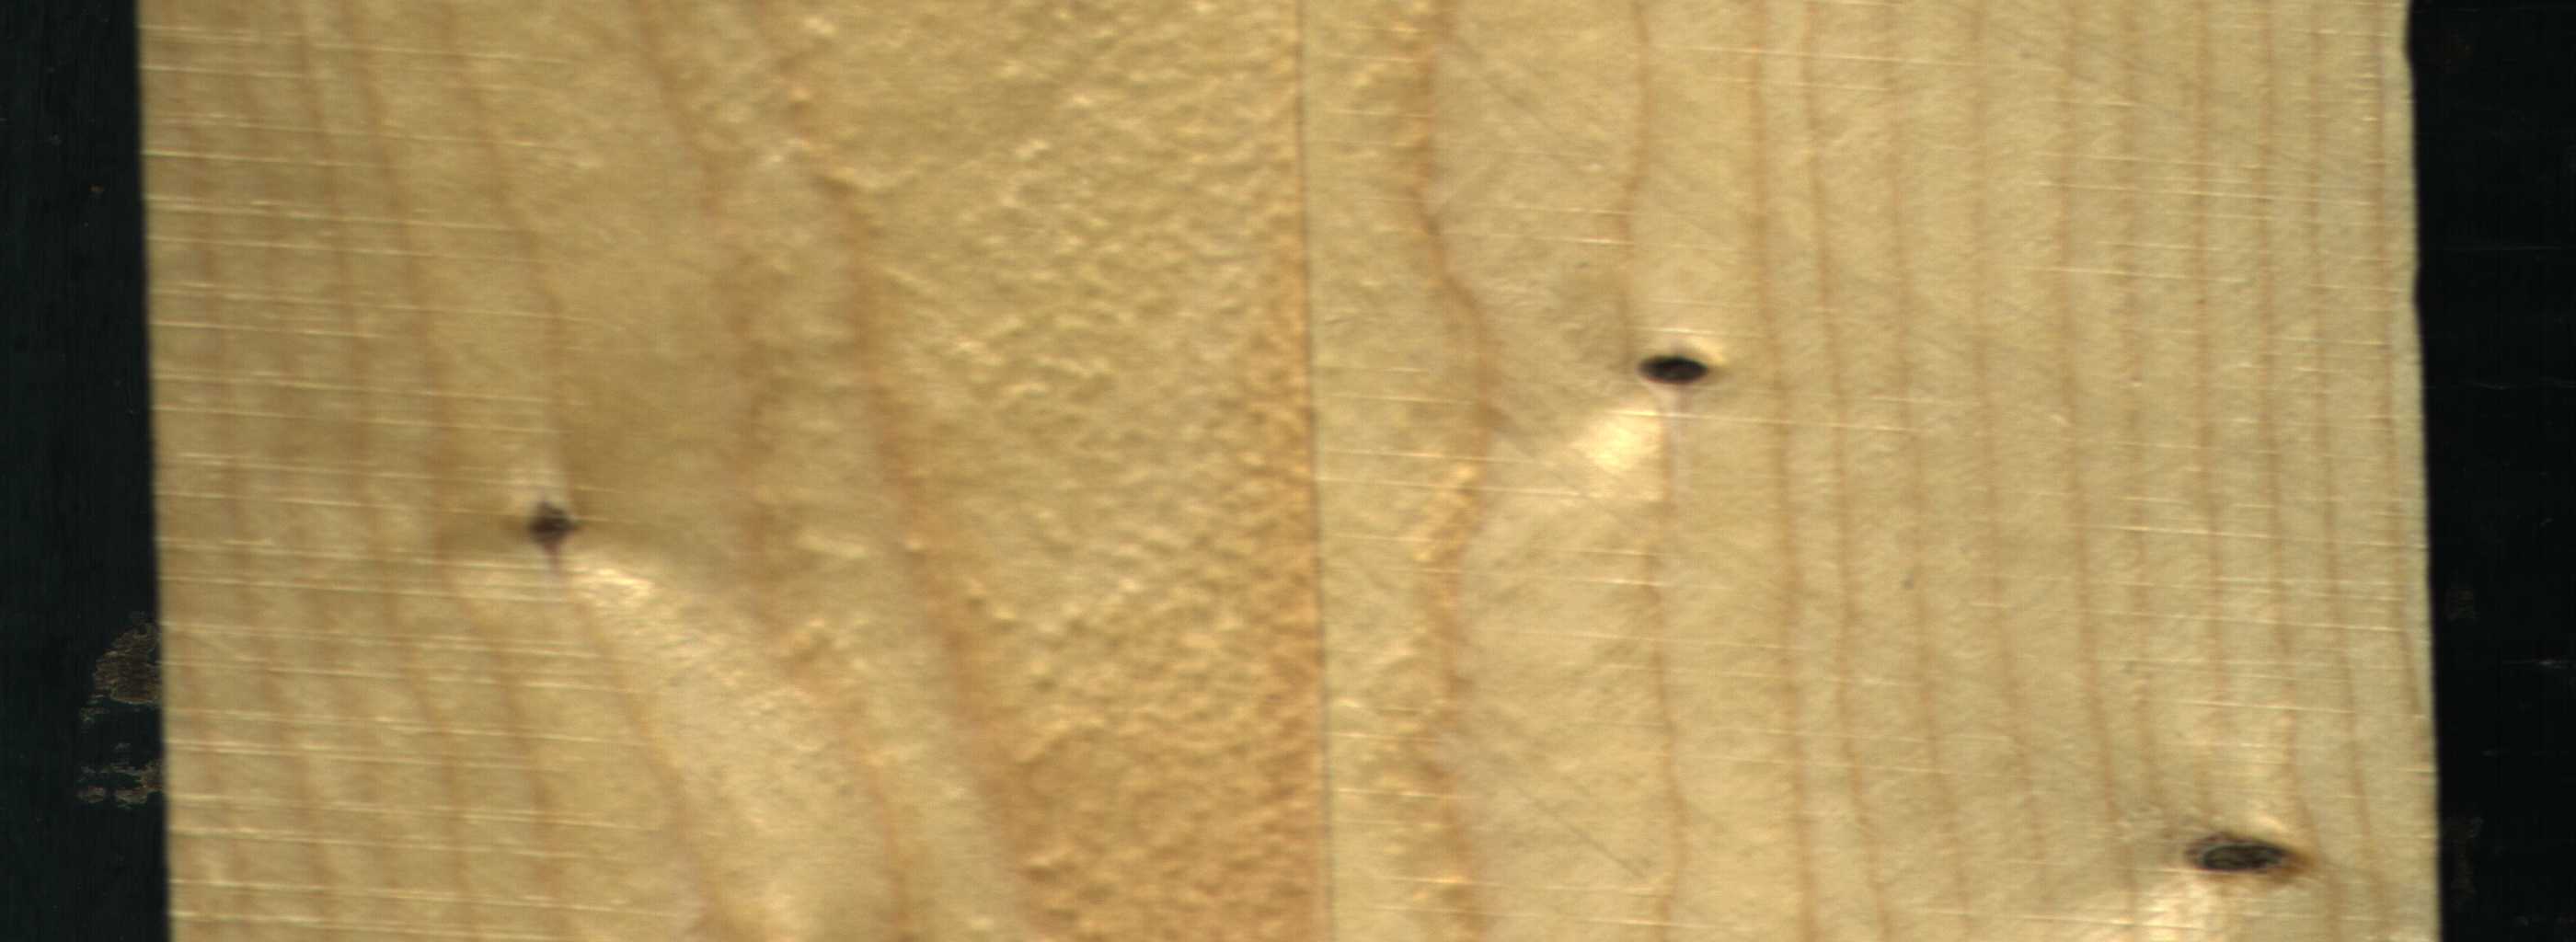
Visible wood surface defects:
Dead_Knot
Dead_Knot
Live_Knot